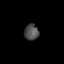
Tissue: prostate
Cell type: Fibroblasts
Senescence score: 0.7924
Nuclear area (px): 226
Mean DAPI intensity: 77.354